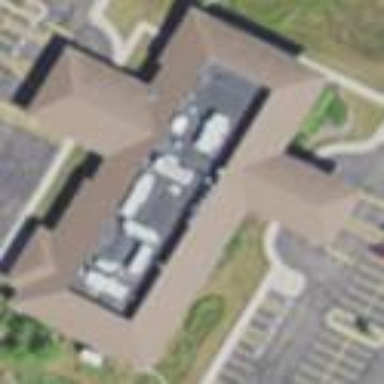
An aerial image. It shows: Clinic building offering healthcare services.